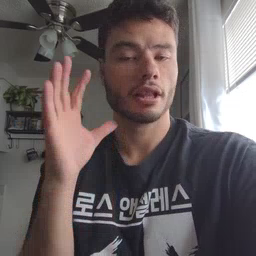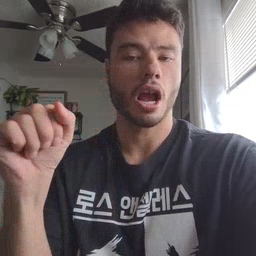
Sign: loud